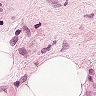
Metastatic tissue present: yes